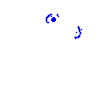
Particle: kaon